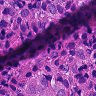
Metastatic tissue present: yes